Field crop: tomato
Growth stage: 1
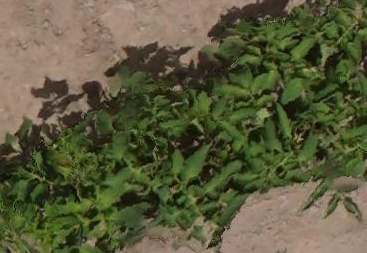
Species: tomato